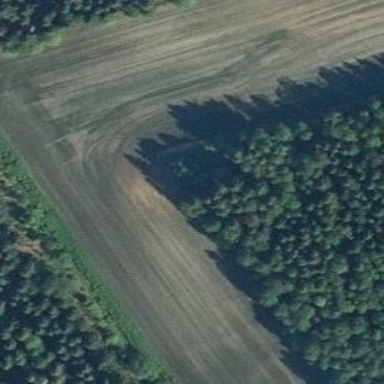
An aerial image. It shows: Beautiful woodland area.